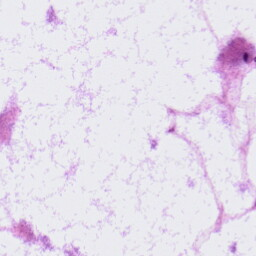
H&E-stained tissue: LymphNode